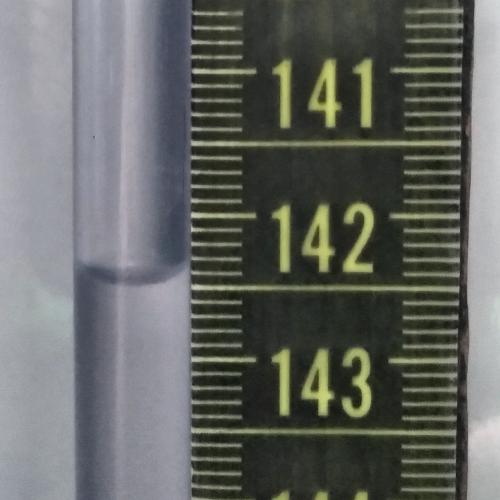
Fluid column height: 142.4 cm